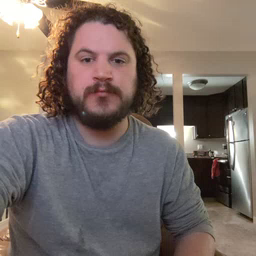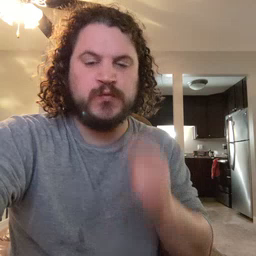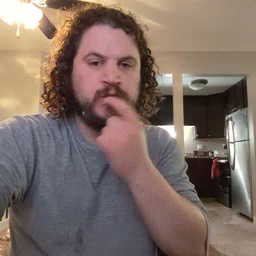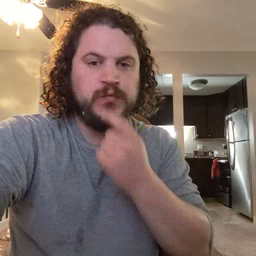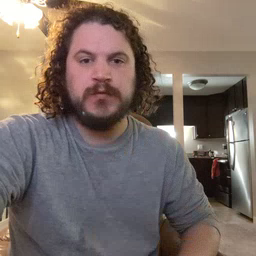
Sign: tooth